Question: I've had a request form a client to have the following chart replicated in HighCharts cloud, but I'm having difficulty figuring out how to make the first series show as a "floating gray bar" - or whatever it's called. Any suggestions on how I could achieve to this?

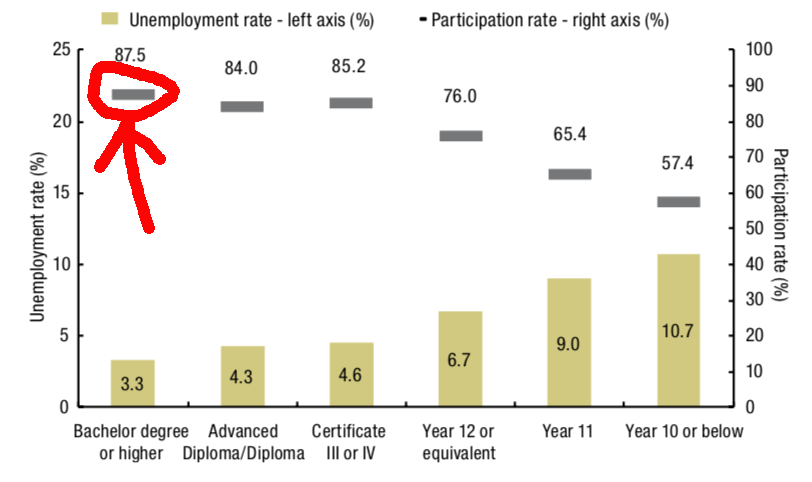
Answer: You can use 'columnrange' series type to add the 'floating bar':
'''
series: [{
type: 'column',
data: [...]
}, {
type: 'columnrange',
data: [...]
}]
'''
<URL>
<URL>